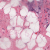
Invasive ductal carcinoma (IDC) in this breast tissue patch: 1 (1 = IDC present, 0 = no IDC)